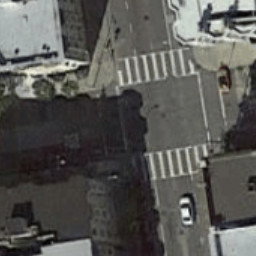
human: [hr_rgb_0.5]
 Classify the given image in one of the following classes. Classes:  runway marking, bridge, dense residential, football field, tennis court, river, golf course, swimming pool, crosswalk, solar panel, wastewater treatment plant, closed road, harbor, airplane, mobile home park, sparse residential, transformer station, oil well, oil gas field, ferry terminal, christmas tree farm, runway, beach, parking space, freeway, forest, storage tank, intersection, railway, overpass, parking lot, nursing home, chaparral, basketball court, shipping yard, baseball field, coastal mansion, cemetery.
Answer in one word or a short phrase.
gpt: crosswalk